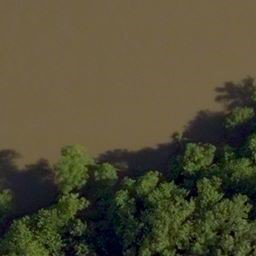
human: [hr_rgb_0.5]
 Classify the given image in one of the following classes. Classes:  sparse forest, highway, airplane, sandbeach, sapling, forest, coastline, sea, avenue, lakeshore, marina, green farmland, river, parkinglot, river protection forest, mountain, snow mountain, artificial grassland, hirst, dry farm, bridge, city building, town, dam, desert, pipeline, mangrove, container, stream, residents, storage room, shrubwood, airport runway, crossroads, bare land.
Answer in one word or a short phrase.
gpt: river protection forest